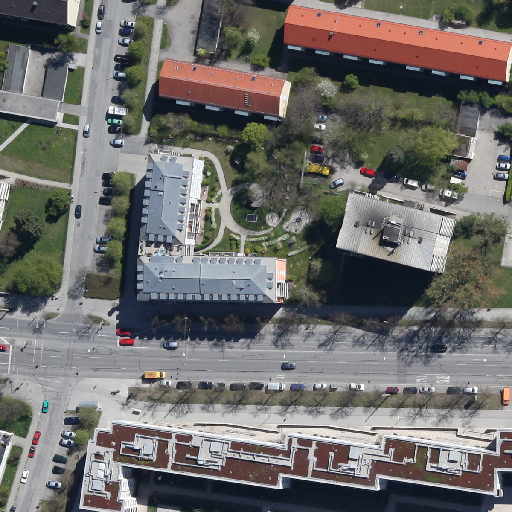
Referring expression: vehicle in the parking area